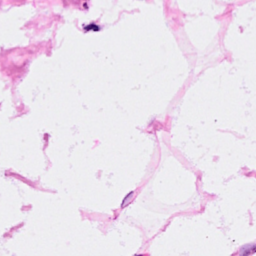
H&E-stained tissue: Breast